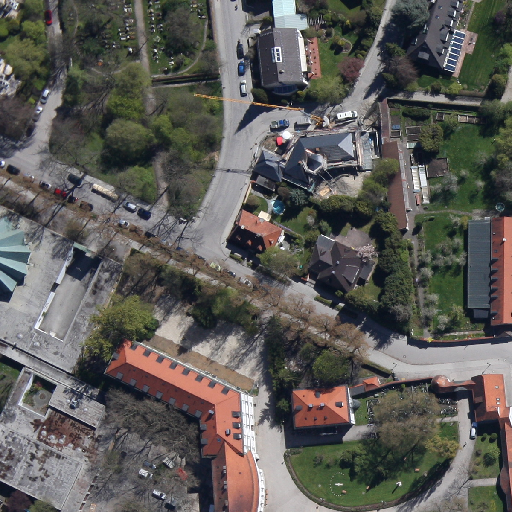
Referring expression: low vegetation surrounded by building